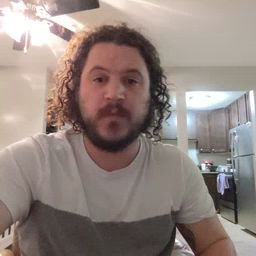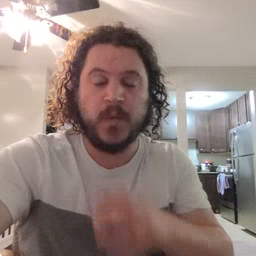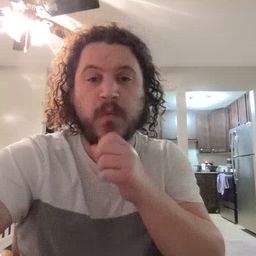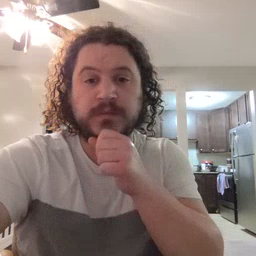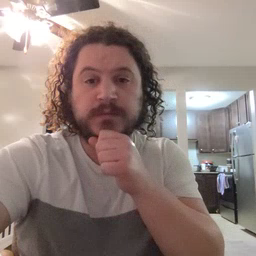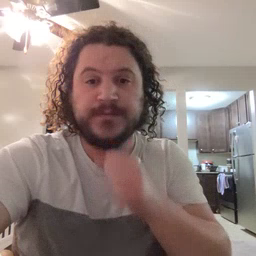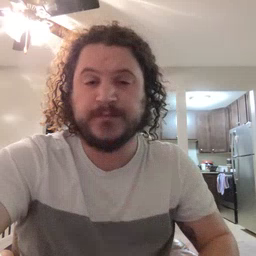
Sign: orange